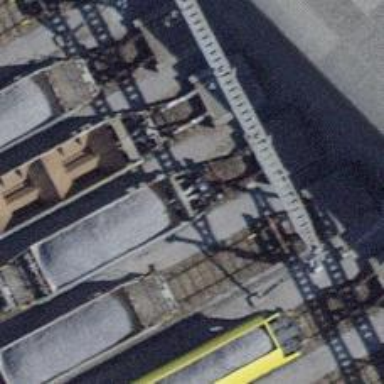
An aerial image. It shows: Railway buffer stop.